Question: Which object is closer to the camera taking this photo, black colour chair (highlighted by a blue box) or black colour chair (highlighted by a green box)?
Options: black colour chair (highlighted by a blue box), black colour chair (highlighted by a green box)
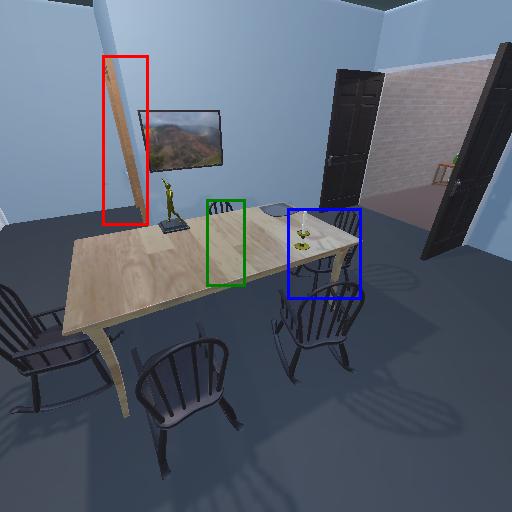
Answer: black colour chair (highlighted by a blue box)